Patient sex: M
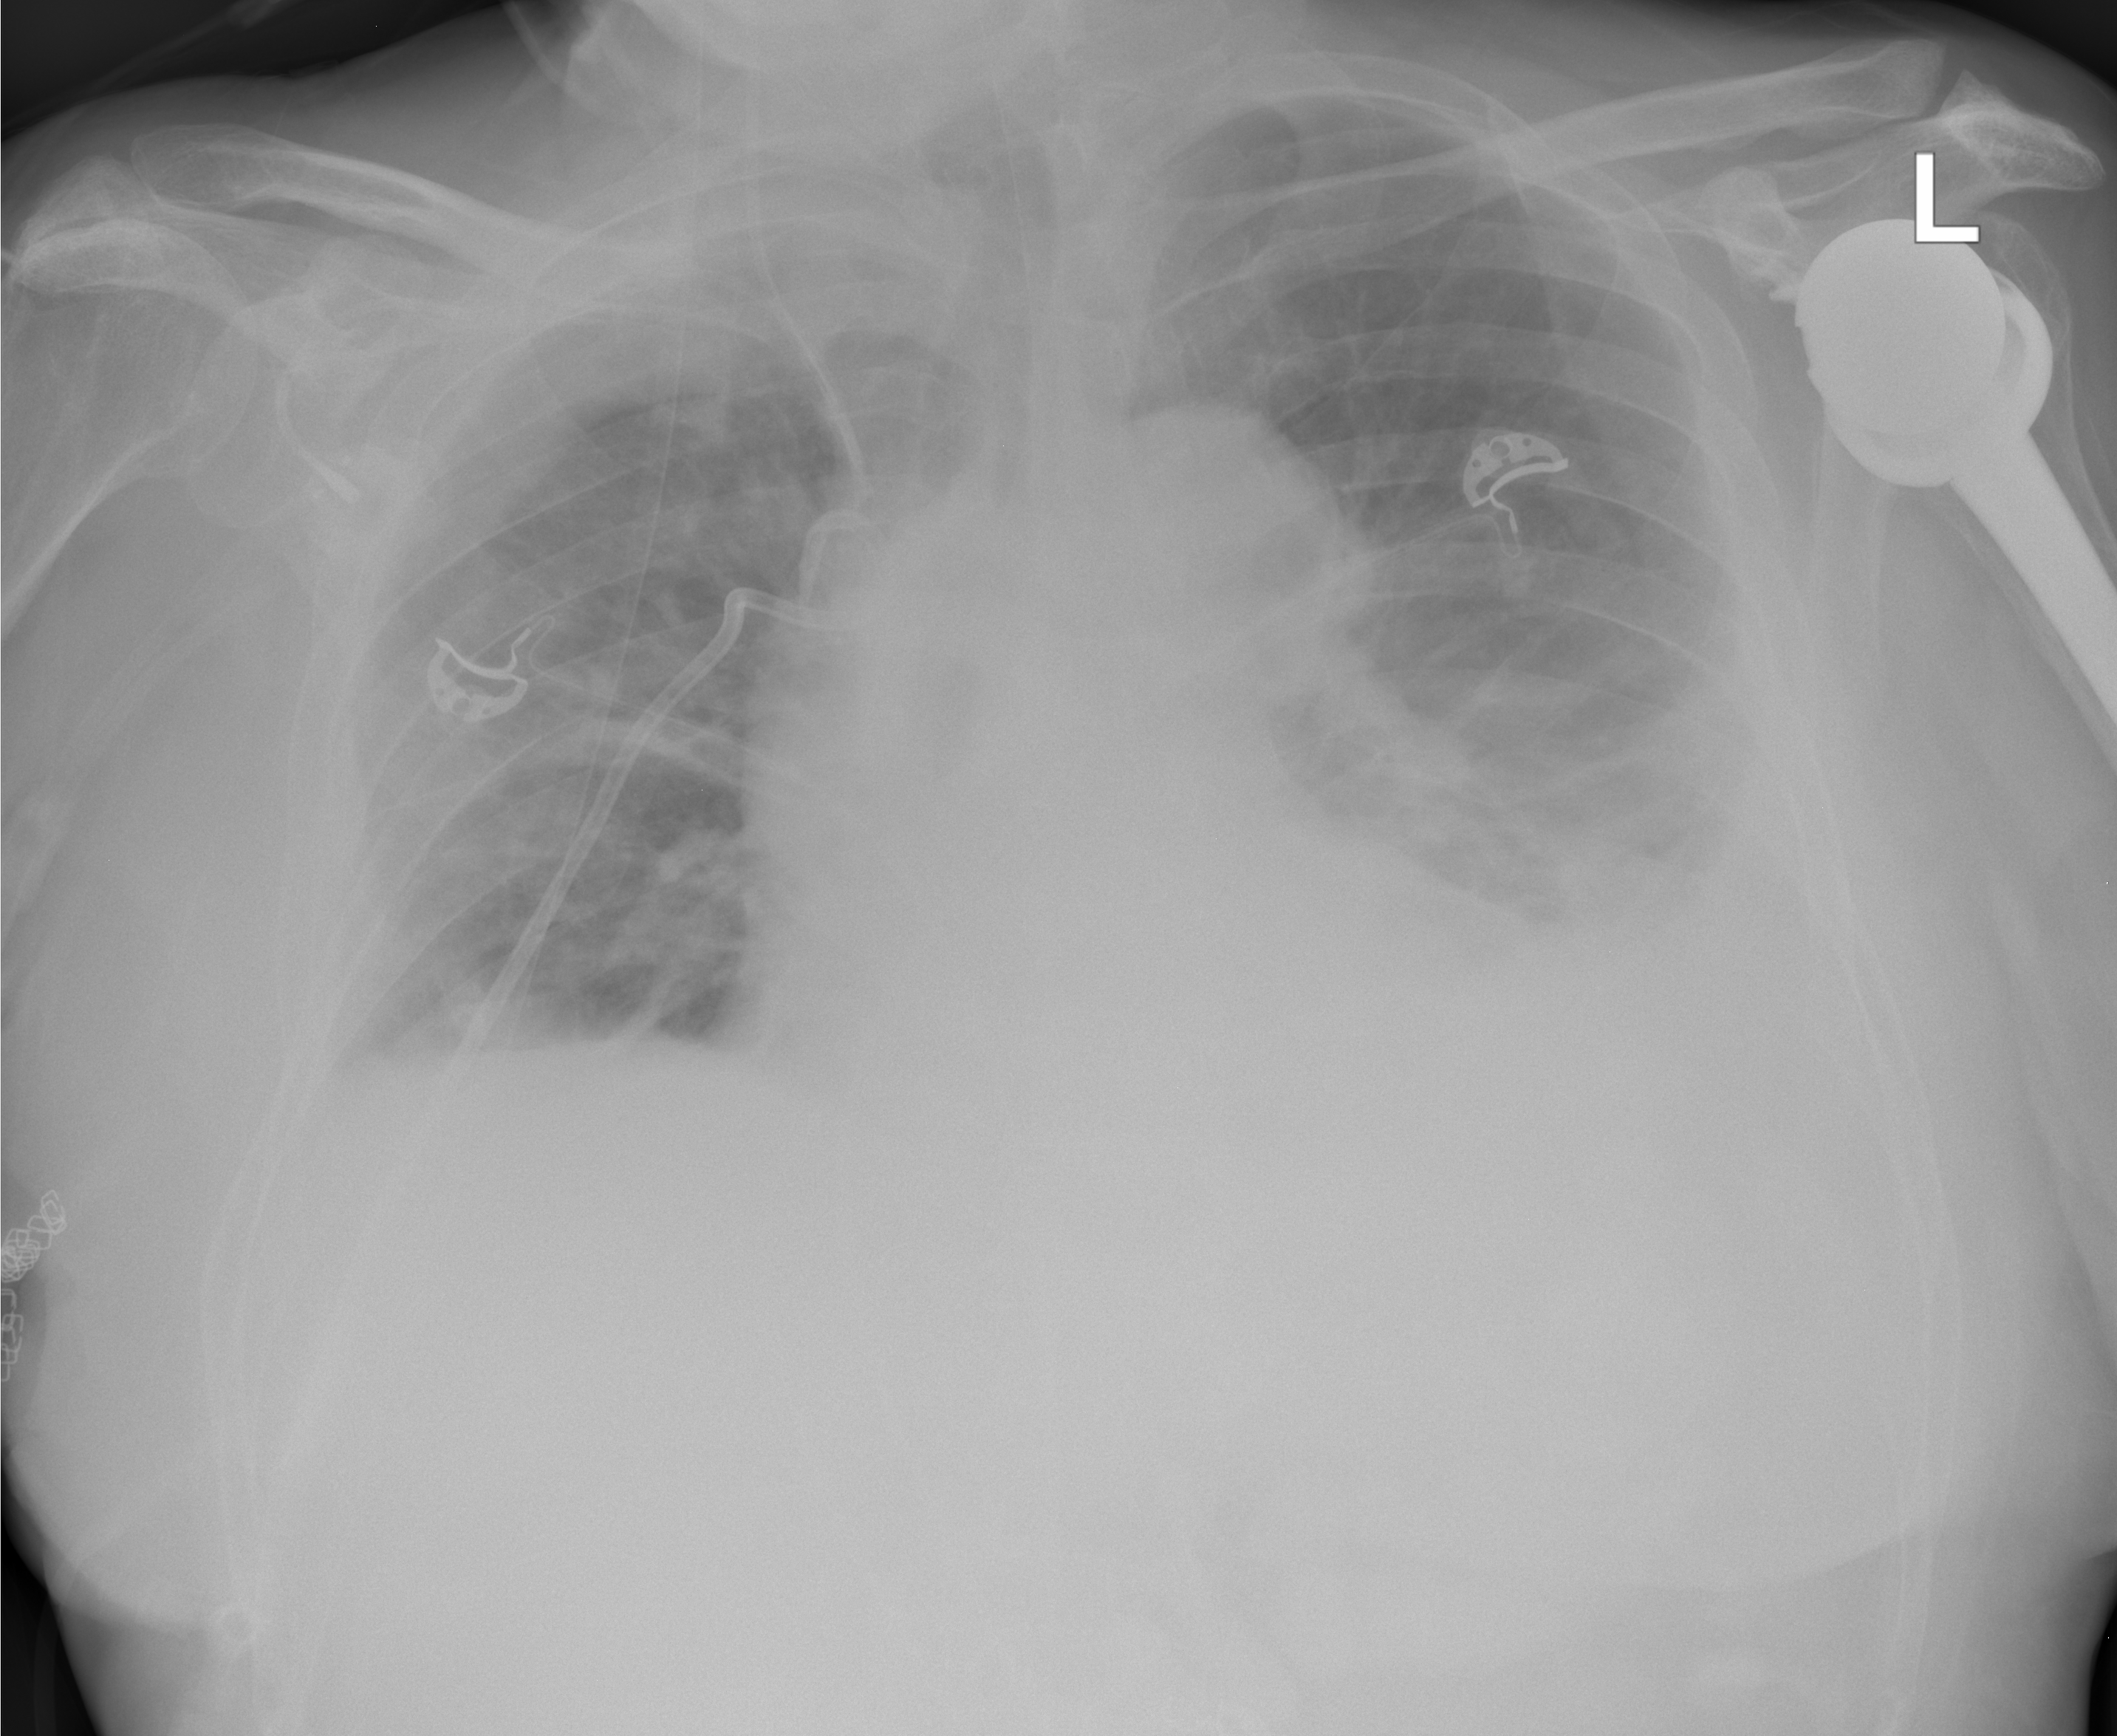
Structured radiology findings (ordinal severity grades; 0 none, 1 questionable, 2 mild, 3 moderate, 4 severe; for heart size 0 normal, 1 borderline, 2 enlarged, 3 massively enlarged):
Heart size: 2
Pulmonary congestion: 0
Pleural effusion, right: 2
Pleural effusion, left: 2
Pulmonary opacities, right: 0
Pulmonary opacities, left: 0
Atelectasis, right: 2
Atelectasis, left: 2